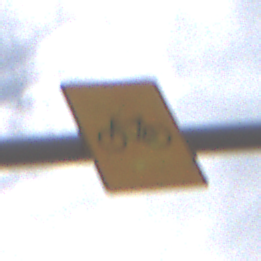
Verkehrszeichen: RadverkehrOhnePfeilsymbol
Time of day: Midday
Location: Outdoor (RoadRail)
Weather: PartlyCloudy
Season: NotSpecified
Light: Natural